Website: macys
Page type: delivery-shipping
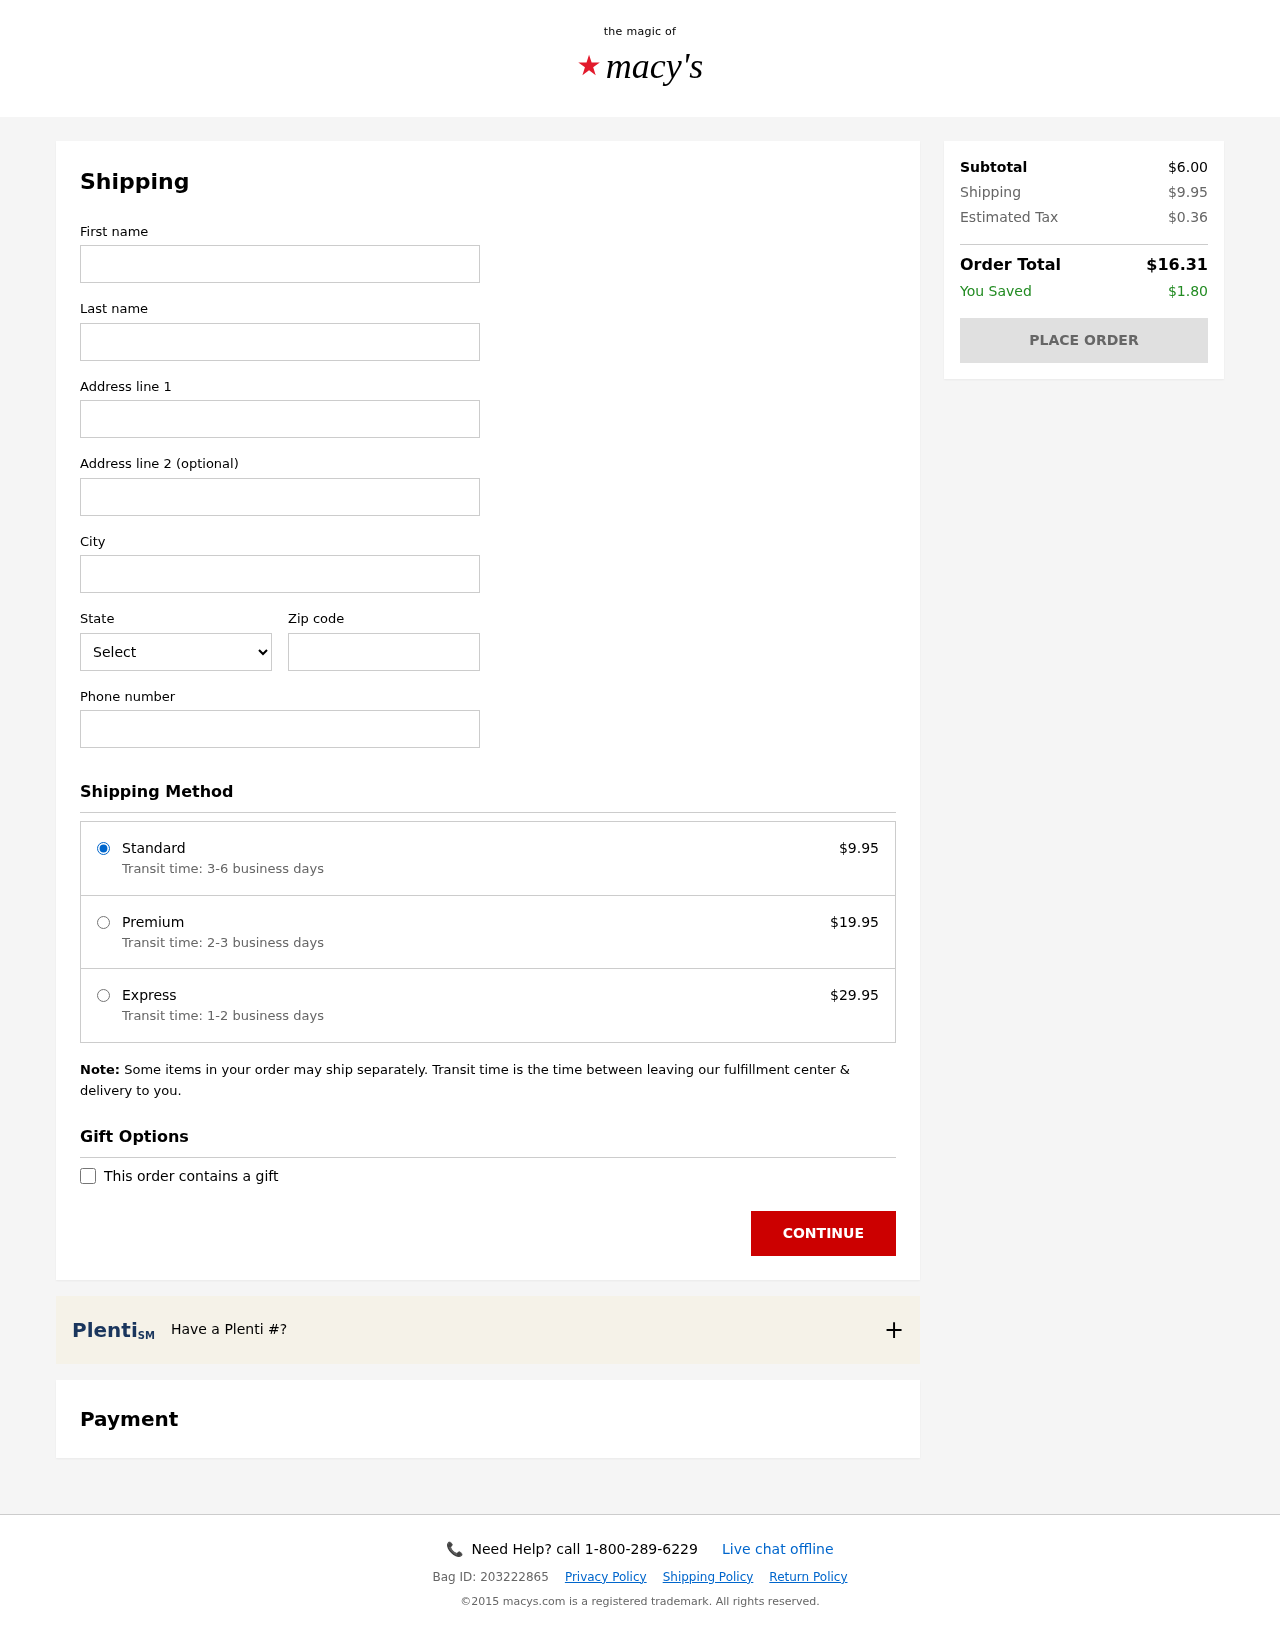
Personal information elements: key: PII_CITY
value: Lesterland
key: PII_FIRSTNAME
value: Julia
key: PII_LASTNAME
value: Hernandez
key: PII_PHONE
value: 7448130148
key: PII_POSTCODE
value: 79438
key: PII_STATE_ABBR
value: LA
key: PII_STREET
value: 0001 Gallagher Key
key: PII_STREET2
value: Suite 368
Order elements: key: ORDER_SHIPPING_COST
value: $9.95
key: ORDER_SHIPPING_PREMIUM
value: $19.95
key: ORDER_SHIPPING_EXPRESS
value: $29.95
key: ORDER_SUBTOTAL
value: $6.00
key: ORDER_TAX
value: $0.36
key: ORDER_TOTAL
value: $16.31
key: ORDER_SAVINGS
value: $1.80